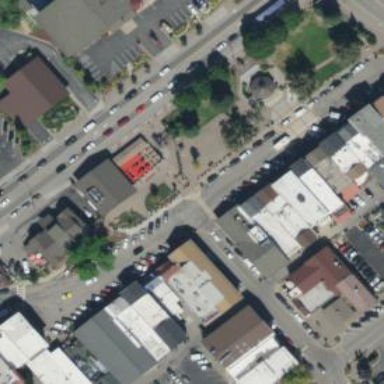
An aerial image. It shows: Street-side parking area.